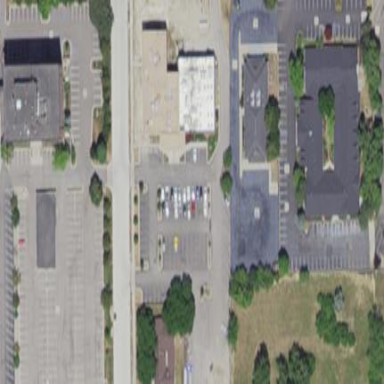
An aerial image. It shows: Commercial area.